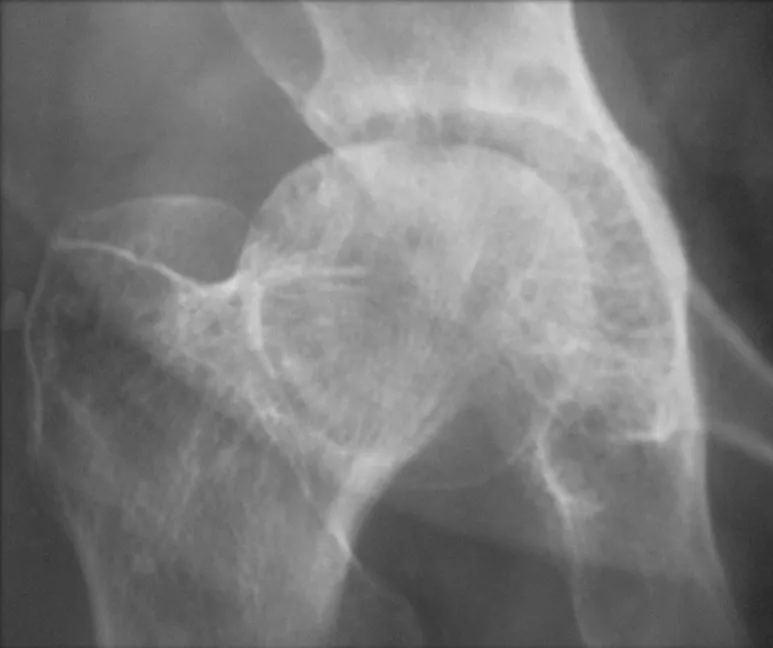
aseptic necrosis of the hip on radiographs.
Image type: radiology (x_ray)